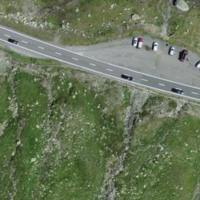
EUNIS habitat code: 31
Species observed at this site:
Eriophorum scheuchzeri
Cupido minimus
Cyaniris semiargus